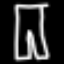
Label: pants